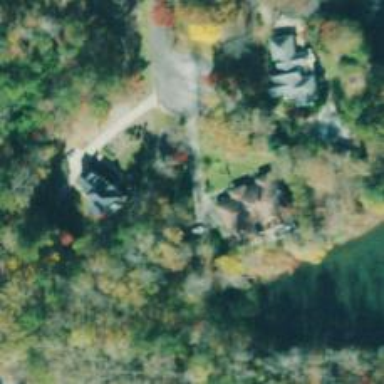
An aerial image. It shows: Driveway leading to service road.